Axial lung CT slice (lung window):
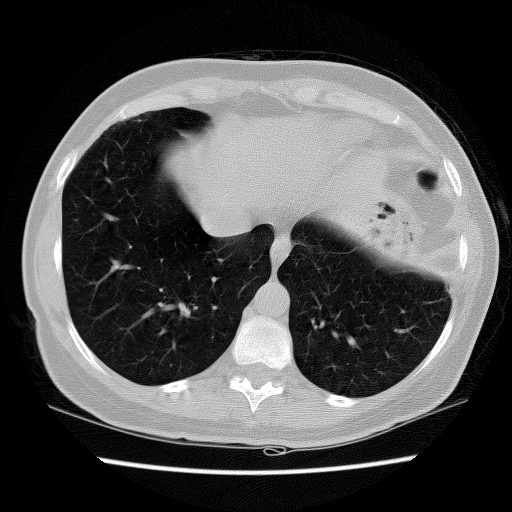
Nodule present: no